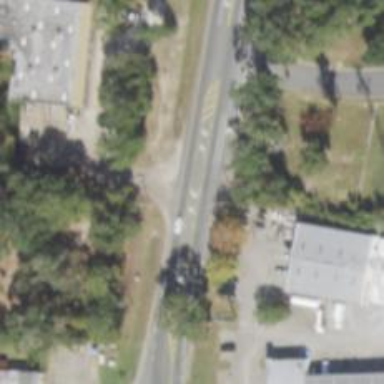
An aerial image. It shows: Primary road with asphalt surface.